Question: Let's say we have two concave 2d polygons(A, B), that don't intersect. The problem is to find the set of edge pairs(each pair consist of one edge from polygon A, and the edge from polygon B), that have following property: each item in pair must be visible to each other. One edge is visible to another, if there are no obstacles(in the pic there are three cases, marked with red cross, when this rule is broken) between them.

I know how to solve this problem in O(n^2) using rays and vertices of edges. But it is too slow.
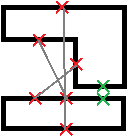
Answer: I don't think it can be done faster than O(n^2).
See the picture below. There is a hyperbola and two polygons. The vertices of each polygon are on a branch of the hyperbola.

In this case, the edges of the two polygons are pair-wise visible (except the two edges behind). Then the resulting set will contain O(n^2) pairs of edges.